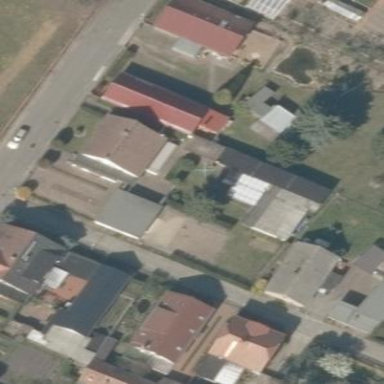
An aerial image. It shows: Residential building.